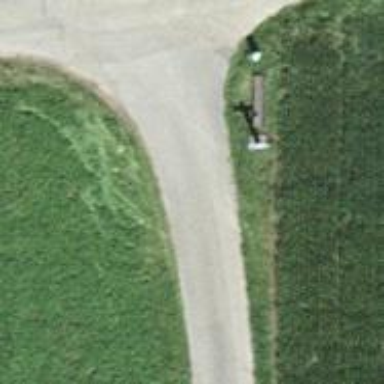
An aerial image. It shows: Historic wayside cross.